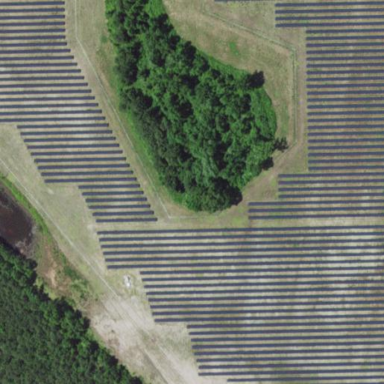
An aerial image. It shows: Solar power plant with photovoltaic technology surrounded by fence.